Question: I've created a dialog in which the view in which the text is displayed seems to be smaller than the dialog, causing the text to be cut off.
What am I doing wrong?

'''
String result = "This is line 1 11111111111111111111111
" + "This is line 2 22222222222222222
" + "This is line 3 3333333333333333333333
" +
"This is line 4 44444444444444444444444
" + "This is line 5 55555555555555555
" + "This is line 6 6666666666666666666666
" +
"This is line 7 77777777777777777777777
" + "This is line 8 88888888888888888
" + "This is line 9 9999999999999999999999
" +
"This is line 1010101010101010101010101
" + "This is line 11 1111111111111111
" + "This is line 12 1212121212121212121212
";
Display display = getActivity().getWindowManager().getDefaultDisplay();
int displayWidth = display.getWidth();
int displayHeight = display.getHeight();
AlertDialog.Builder builder = new AlertDialog.Builder(mContext);
builder. setPositiveButton("Dismiss",
new DialogInterface.OnClickListener() {
@Override
public void onClick(DialogInterface dialog,int which) {
}
}).setIcon(android.R.drawable.ic_dialog_info);
builder.setMessage(result);
Dialog dialog = builder.setView(new View(mContext)).create();
dialog.setTitle("Details");
dialog.show();
WindowManager.LayoutParams layoutParams = new WindowManager.LayoutParams();
layoutParams.copyFrom(dialog.getWindow().getAttributes());
layoutParams.width = displayWidth - 50;
layoutParams.height = displayHeight - 100;
// change position of window on screen
layoutParams.x = displayWidth / 2;
layoutParams.y = (displayHeight / 2);
layoutParams.dimAmount = 0.7f; //change this value for more or less dimming
dialog.getWindow().setAttributes(layoutParams);
dialog.getWindow().addFlags (
WindowManager.LayoutParams.FLAG_DIM_BEHIND |
WindowManager.LayoutParams.FLAG_FULLSCREEN);
'''
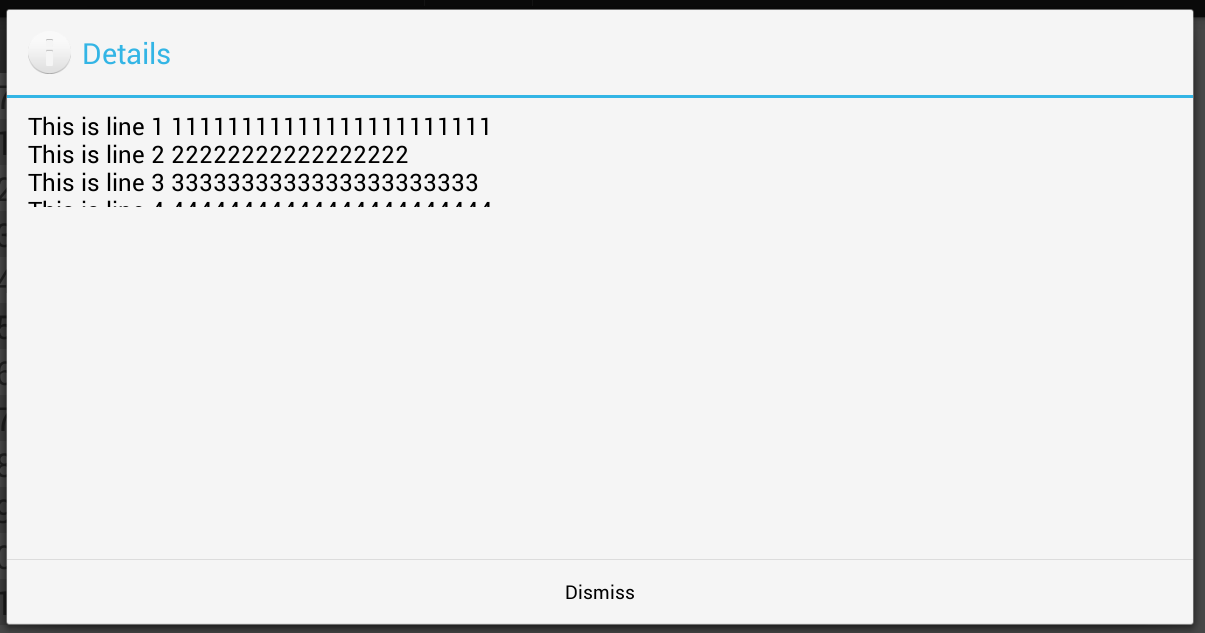
Answer: The problem is from the added custom view that you implemented in your alertDialog
'''
setView(new View(mContext))
'''
What will happen is that it will have a space where the view will be placed resulting to the inline message to be cut off since it is long.
just remove it or create an xml layout where you set it as a custom view for the alertDialog.
'''
AlertDialog.Builder builder = new AlertDialog.Builder(this);
builder. setPositiveButton("Dismiss",
new DialogInterface.OnClickListener() {
@Override
public void onClick(DialogInterface dialog,int which) {
}
}).setIcon(android.R.drawable.ic_dialog_info);
builder.setView(//your xml view here);
Dialog dialog = builder.create();
TextView message = dialog.findViewById(//the id of the textview);
message.setText(result);
dialog.setTitle("Details");
dialog.show();
'''